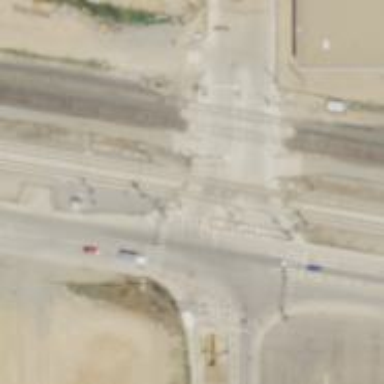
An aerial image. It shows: Railway crossing.